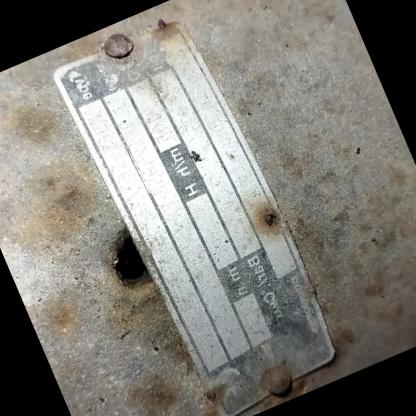
Klasa: tabliczka-znamionowa